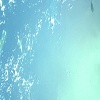
Label: water